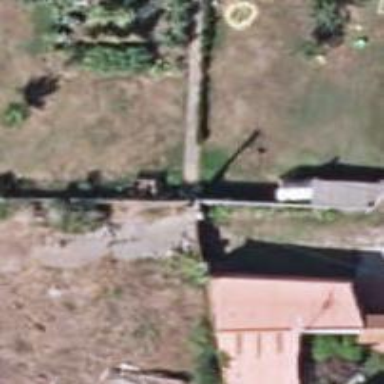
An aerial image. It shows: Fence is in the image.